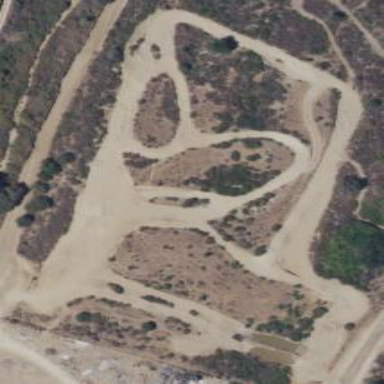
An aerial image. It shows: Dirt pitch designed for motor sports on leisure land.